Field crop: maize
Growth stage: 2
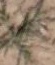
Species: salsola